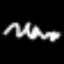
Label: squiggle